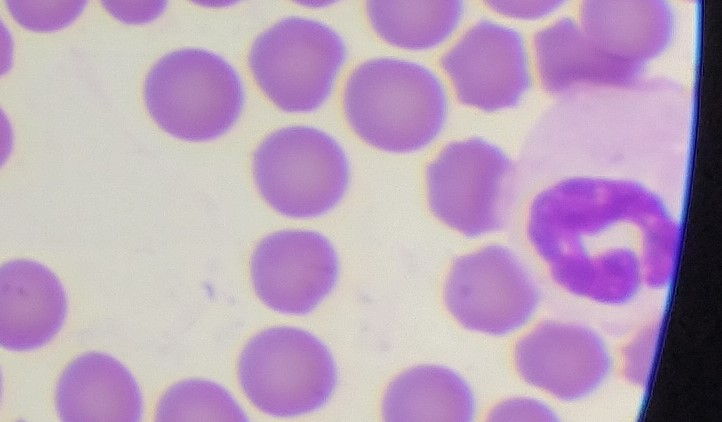
White blood cell type: Neutrophil